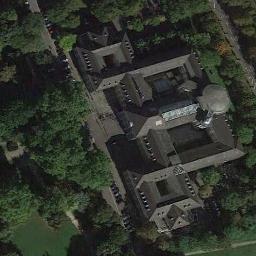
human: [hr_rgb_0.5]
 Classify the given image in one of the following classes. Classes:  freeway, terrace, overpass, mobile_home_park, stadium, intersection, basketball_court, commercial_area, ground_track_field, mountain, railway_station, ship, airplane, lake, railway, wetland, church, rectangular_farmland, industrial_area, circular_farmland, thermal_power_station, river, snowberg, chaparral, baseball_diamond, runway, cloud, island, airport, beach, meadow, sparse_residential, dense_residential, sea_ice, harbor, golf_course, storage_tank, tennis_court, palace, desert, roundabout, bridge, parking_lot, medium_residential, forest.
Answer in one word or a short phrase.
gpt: church